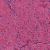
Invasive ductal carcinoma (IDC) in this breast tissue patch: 0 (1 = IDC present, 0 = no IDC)